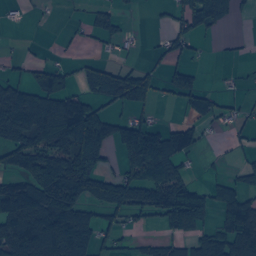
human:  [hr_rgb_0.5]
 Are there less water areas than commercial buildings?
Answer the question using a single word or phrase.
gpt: no

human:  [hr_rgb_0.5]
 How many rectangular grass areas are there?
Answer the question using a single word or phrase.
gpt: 5

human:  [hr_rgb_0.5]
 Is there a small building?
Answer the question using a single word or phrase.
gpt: yes

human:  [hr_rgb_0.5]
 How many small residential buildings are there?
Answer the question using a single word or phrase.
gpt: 115

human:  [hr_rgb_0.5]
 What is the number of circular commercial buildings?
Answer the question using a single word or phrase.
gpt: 0

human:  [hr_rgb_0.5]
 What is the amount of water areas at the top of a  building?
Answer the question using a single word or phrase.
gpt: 17

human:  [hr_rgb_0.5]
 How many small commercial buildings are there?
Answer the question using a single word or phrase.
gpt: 0

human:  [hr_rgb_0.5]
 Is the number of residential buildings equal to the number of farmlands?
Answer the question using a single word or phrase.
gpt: no

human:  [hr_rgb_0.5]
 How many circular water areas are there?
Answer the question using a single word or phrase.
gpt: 0

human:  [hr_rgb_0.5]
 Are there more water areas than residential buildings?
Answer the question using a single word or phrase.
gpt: no

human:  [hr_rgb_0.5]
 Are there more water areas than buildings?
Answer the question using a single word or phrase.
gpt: no

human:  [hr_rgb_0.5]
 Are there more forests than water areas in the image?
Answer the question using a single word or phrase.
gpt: yes

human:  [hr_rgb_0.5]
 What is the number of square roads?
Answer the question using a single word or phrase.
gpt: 0

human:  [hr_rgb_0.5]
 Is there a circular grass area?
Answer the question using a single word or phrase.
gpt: no

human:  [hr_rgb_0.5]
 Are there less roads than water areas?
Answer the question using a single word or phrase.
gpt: no

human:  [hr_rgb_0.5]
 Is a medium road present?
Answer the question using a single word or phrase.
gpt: no

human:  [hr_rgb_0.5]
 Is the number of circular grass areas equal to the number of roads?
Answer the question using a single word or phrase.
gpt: no

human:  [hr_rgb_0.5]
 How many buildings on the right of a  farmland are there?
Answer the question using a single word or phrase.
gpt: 121

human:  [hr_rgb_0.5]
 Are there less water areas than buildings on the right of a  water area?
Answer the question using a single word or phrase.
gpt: yes

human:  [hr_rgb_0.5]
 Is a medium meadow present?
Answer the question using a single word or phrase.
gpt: no

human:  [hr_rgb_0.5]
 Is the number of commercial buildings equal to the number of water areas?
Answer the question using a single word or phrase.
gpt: no

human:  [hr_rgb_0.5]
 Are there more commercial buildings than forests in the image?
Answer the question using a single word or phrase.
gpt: no

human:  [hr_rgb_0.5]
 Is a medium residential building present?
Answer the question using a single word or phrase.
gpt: yes

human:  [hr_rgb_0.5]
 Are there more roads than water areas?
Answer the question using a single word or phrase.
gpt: yes

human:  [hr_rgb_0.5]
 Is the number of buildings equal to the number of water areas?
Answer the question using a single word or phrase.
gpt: no

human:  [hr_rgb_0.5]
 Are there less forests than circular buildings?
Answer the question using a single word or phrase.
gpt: no

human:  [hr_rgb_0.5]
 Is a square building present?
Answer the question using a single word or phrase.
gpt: yes

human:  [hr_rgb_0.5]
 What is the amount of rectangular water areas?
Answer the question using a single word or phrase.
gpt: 5

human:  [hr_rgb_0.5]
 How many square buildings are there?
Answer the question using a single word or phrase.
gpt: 2

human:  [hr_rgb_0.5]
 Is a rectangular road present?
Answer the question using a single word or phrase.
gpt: no

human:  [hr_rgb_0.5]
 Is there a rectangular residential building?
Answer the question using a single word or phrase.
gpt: yes

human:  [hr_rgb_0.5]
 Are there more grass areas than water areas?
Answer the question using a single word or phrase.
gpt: yes

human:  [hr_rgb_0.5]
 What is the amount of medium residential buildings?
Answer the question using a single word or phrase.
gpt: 6

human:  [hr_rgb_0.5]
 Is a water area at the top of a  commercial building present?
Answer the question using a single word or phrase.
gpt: no

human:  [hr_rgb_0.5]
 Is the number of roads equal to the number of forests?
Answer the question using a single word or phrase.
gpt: no

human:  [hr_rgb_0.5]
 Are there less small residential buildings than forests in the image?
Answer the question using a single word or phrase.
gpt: yes